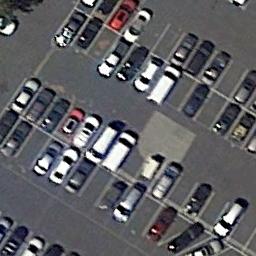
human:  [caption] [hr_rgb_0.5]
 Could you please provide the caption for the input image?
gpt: The parking lot has some neatly arranged cars .

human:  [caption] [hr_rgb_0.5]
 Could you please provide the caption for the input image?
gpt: About half of the parking space in the parking lot is occupied .

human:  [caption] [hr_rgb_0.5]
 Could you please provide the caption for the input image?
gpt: The parking lot is full of cars .

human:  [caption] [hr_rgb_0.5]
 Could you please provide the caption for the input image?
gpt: There are many different colored cars in the parking lot .

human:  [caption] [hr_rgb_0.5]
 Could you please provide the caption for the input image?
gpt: There are some cars on the parking lot .